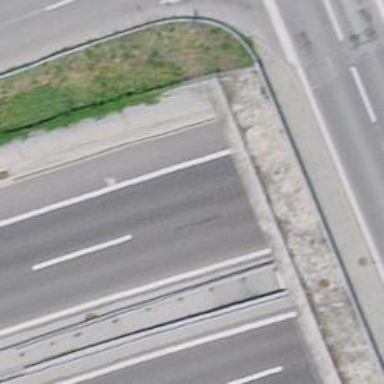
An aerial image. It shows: Tunnel on the motorway.